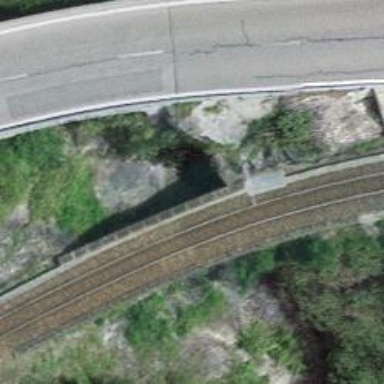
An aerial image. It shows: Narrow-gauge railway bridge with electrified contact lines and one track.